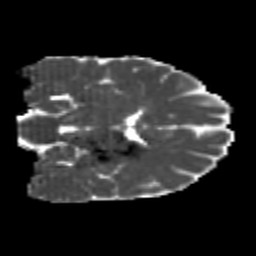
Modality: MD
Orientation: coronal
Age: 24
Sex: male
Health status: healthy
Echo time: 0.074 s